Question: This is my first attempt at using drupal and I am trying to add a module to my drupal page. I keep on getting this error when i try and install anything...

Does anyone have any ideas? Any help would be much appreciated, thanks!
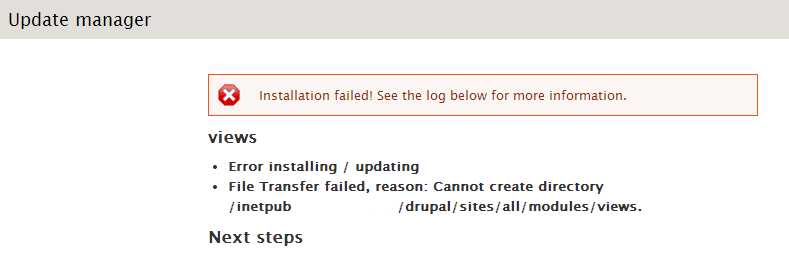
Answer: For those that stumble upon this in the future...
@Hardy was right with his first comment:
> Check your installation folder rights.. modules are in folder sites/all/modules and that should be writable (at least if you are just testing it locally). To add module you can just download that module as zip from drupal.org and extract it to sites/all/modules then go to "modules" page in drupal admin panel and activate that module.
and
> Actually i have always installed modules "by hand" and that has been ok for me. But maby this helps you to get right permissions: drupal.org/node/244924
I ended up just doing what he suggested (doing it manually) and it really was no big deal...
Also, here is the link that he provided: <URL>